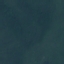
Land use / land cover: Forest